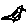
Label: bird